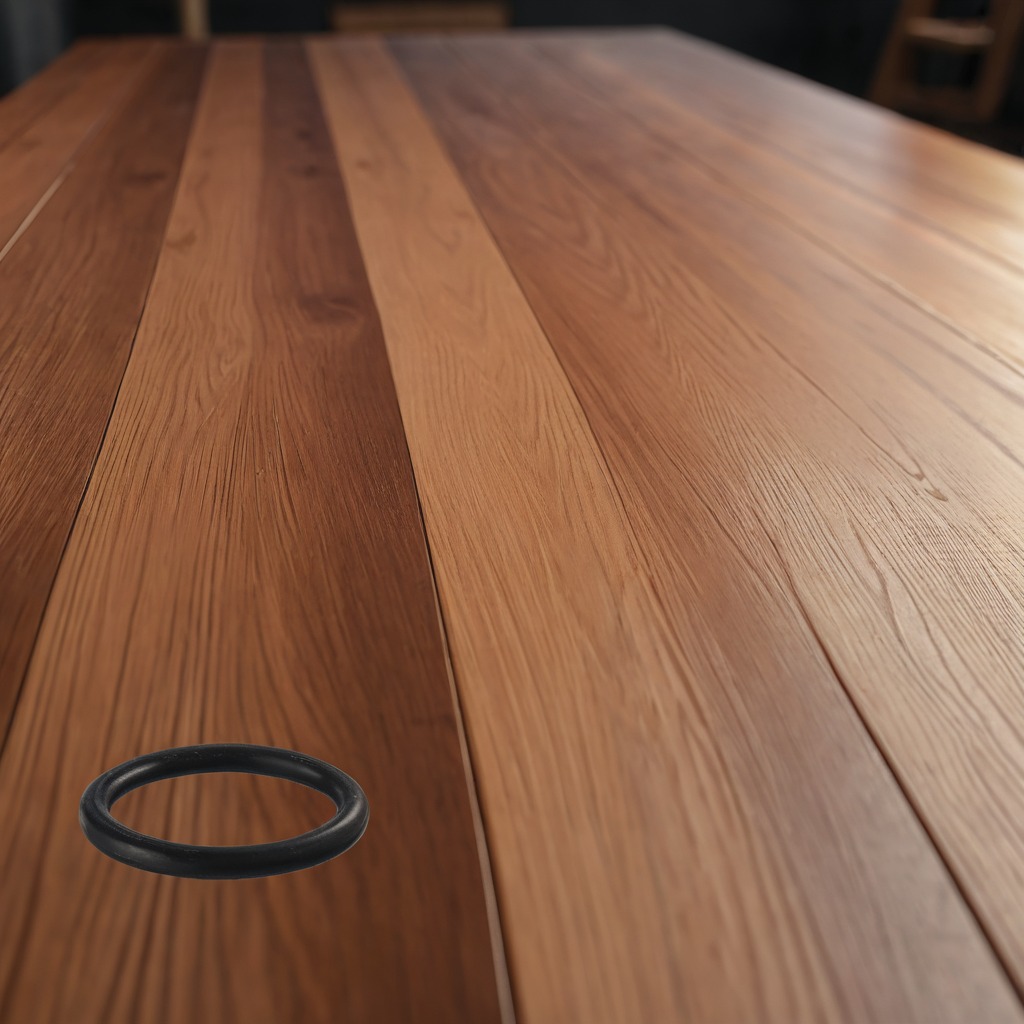
A rubber O-ring is lying on a wooden table in a carpentry studio with rich wood textures side lighting.